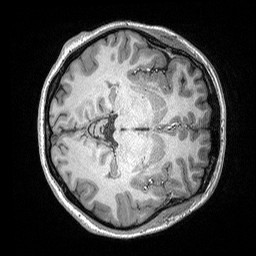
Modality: T1w
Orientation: axial
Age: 21
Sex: female